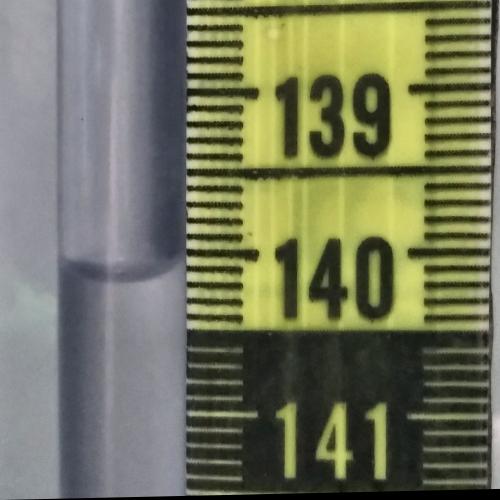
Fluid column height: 140.1 cm